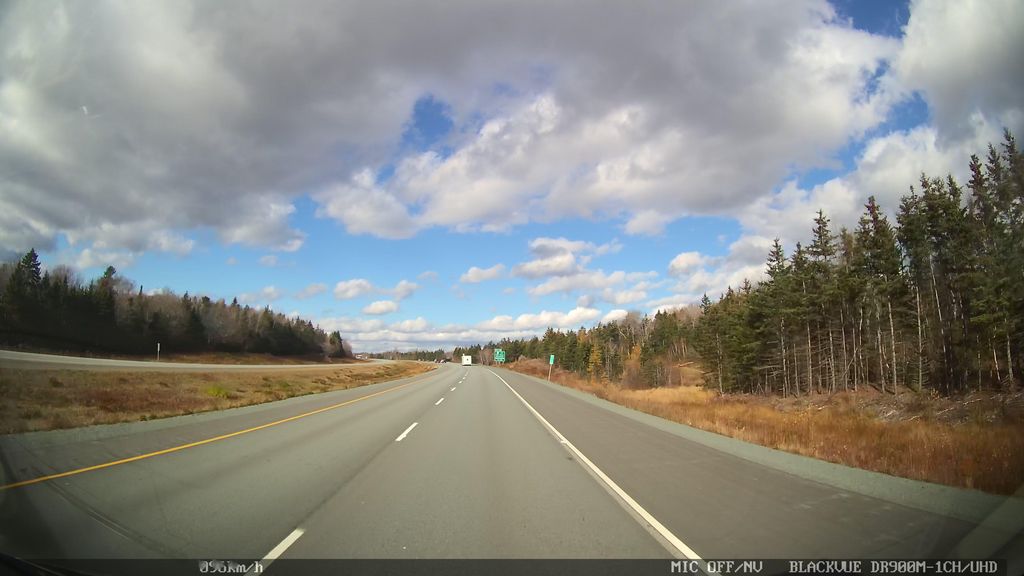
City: halifax